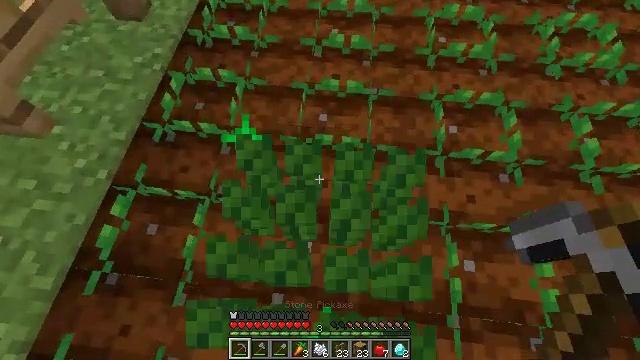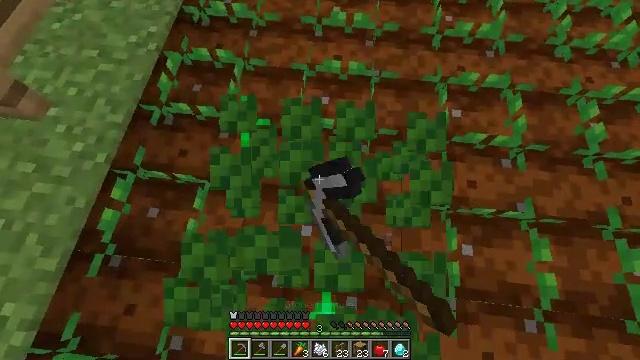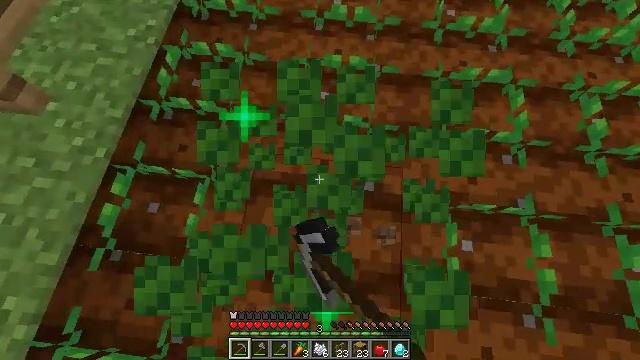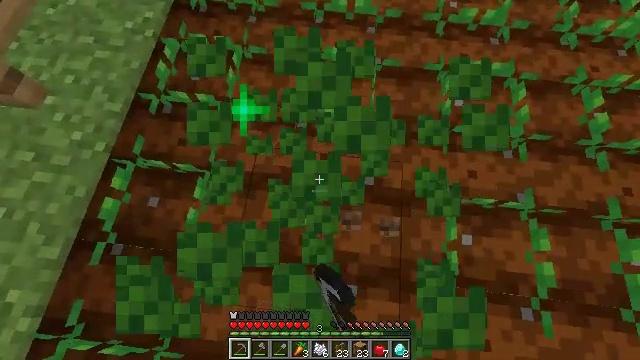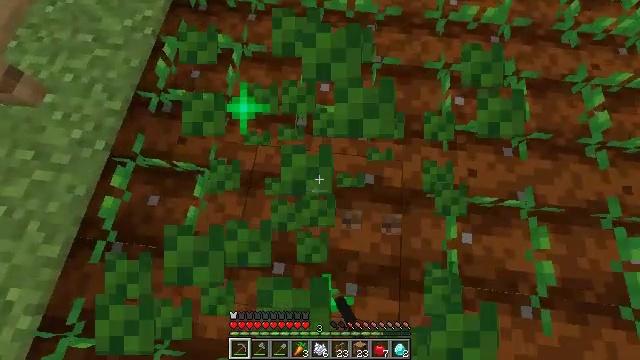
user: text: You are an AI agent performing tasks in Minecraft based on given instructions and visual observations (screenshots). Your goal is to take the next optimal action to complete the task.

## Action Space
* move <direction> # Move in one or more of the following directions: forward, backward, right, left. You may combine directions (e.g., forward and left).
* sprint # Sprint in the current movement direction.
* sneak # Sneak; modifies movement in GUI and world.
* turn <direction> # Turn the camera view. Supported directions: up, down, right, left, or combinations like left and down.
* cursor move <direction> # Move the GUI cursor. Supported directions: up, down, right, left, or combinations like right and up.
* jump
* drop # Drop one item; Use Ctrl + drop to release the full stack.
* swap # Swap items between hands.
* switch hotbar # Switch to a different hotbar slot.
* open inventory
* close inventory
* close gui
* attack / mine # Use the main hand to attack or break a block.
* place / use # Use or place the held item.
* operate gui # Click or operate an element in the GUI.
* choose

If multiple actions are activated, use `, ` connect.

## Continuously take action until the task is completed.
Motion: motion action
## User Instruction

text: Gather carrots from the field.
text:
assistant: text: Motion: turn down, attack / mine
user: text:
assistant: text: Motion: attack / mine
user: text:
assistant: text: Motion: turn down
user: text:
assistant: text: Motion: no_op
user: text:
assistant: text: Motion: no_op